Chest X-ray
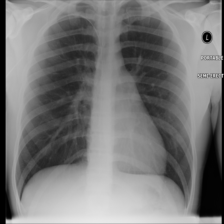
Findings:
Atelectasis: negative
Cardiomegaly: negative
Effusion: negative
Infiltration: negative
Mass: negative
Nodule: negative
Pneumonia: negative
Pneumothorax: negative
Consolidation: negative
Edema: negative
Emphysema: negative
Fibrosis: negative
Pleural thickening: negative
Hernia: negative